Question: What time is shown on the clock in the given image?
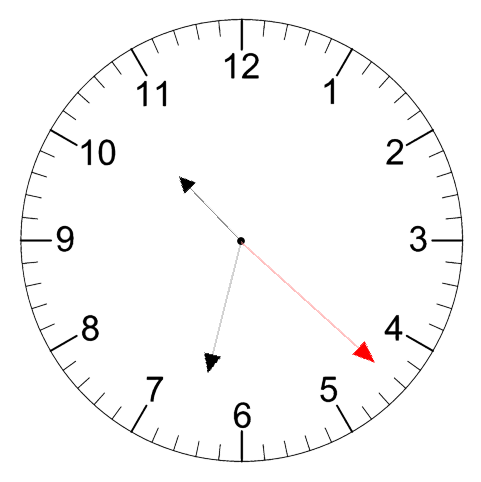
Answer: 10:32:22